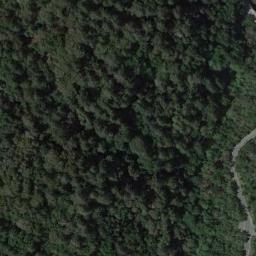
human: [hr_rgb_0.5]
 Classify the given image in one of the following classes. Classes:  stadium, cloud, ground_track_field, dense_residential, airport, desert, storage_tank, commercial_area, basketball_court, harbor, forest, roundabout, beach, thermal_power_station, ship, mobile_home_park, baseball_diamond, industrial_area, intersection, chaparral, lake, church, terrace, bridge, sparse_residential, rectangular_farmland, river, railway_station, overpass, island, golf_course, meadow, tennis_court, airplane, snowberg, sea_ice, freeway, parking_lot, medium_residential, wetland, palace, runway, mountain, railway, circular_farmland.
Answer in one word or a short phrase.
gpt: forest